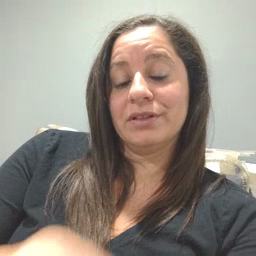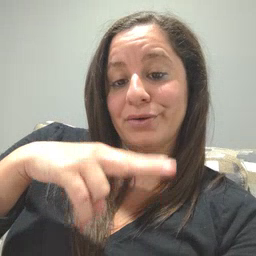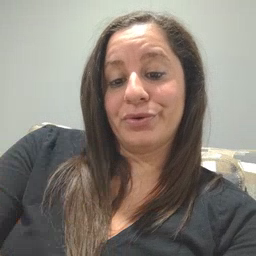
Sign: chair